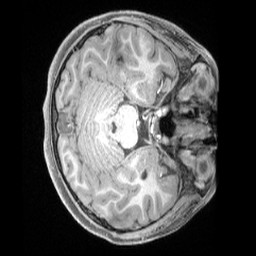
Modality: T1w
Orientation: axial
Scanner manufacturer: siemens
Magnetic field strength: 3 T
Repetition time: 2.4 s
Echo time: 0.00224 s